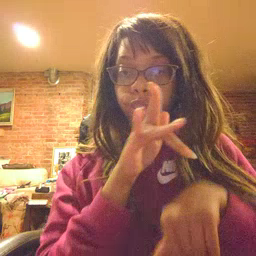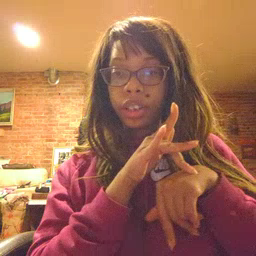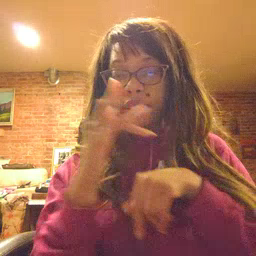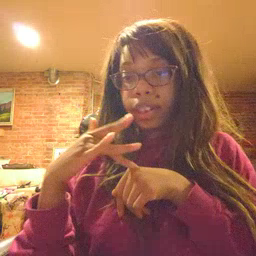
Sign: touch